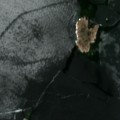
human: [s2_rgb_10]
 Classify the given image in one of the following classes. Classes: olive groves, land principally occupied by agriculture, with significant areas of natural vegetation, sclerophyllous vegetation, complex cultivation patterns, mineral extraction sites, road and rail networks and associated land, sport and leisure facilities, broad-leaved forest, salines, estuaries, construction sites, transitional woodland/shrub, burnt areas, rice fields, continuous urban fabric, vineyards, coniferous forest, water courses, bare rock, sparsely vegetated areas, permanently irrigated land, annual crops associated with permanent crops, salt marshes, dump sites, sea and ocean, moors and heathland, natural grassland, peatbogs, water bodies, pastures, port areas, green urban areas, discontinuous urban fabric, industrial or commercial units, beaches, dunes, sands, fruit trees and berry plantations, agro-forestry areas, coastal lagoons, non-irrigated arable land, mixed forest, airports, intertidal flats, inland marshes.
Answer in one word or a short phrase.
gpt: sea and ocean